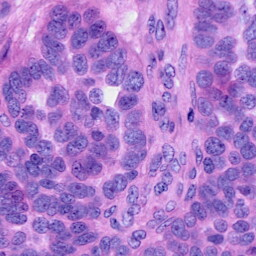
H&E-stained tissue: Ovarian